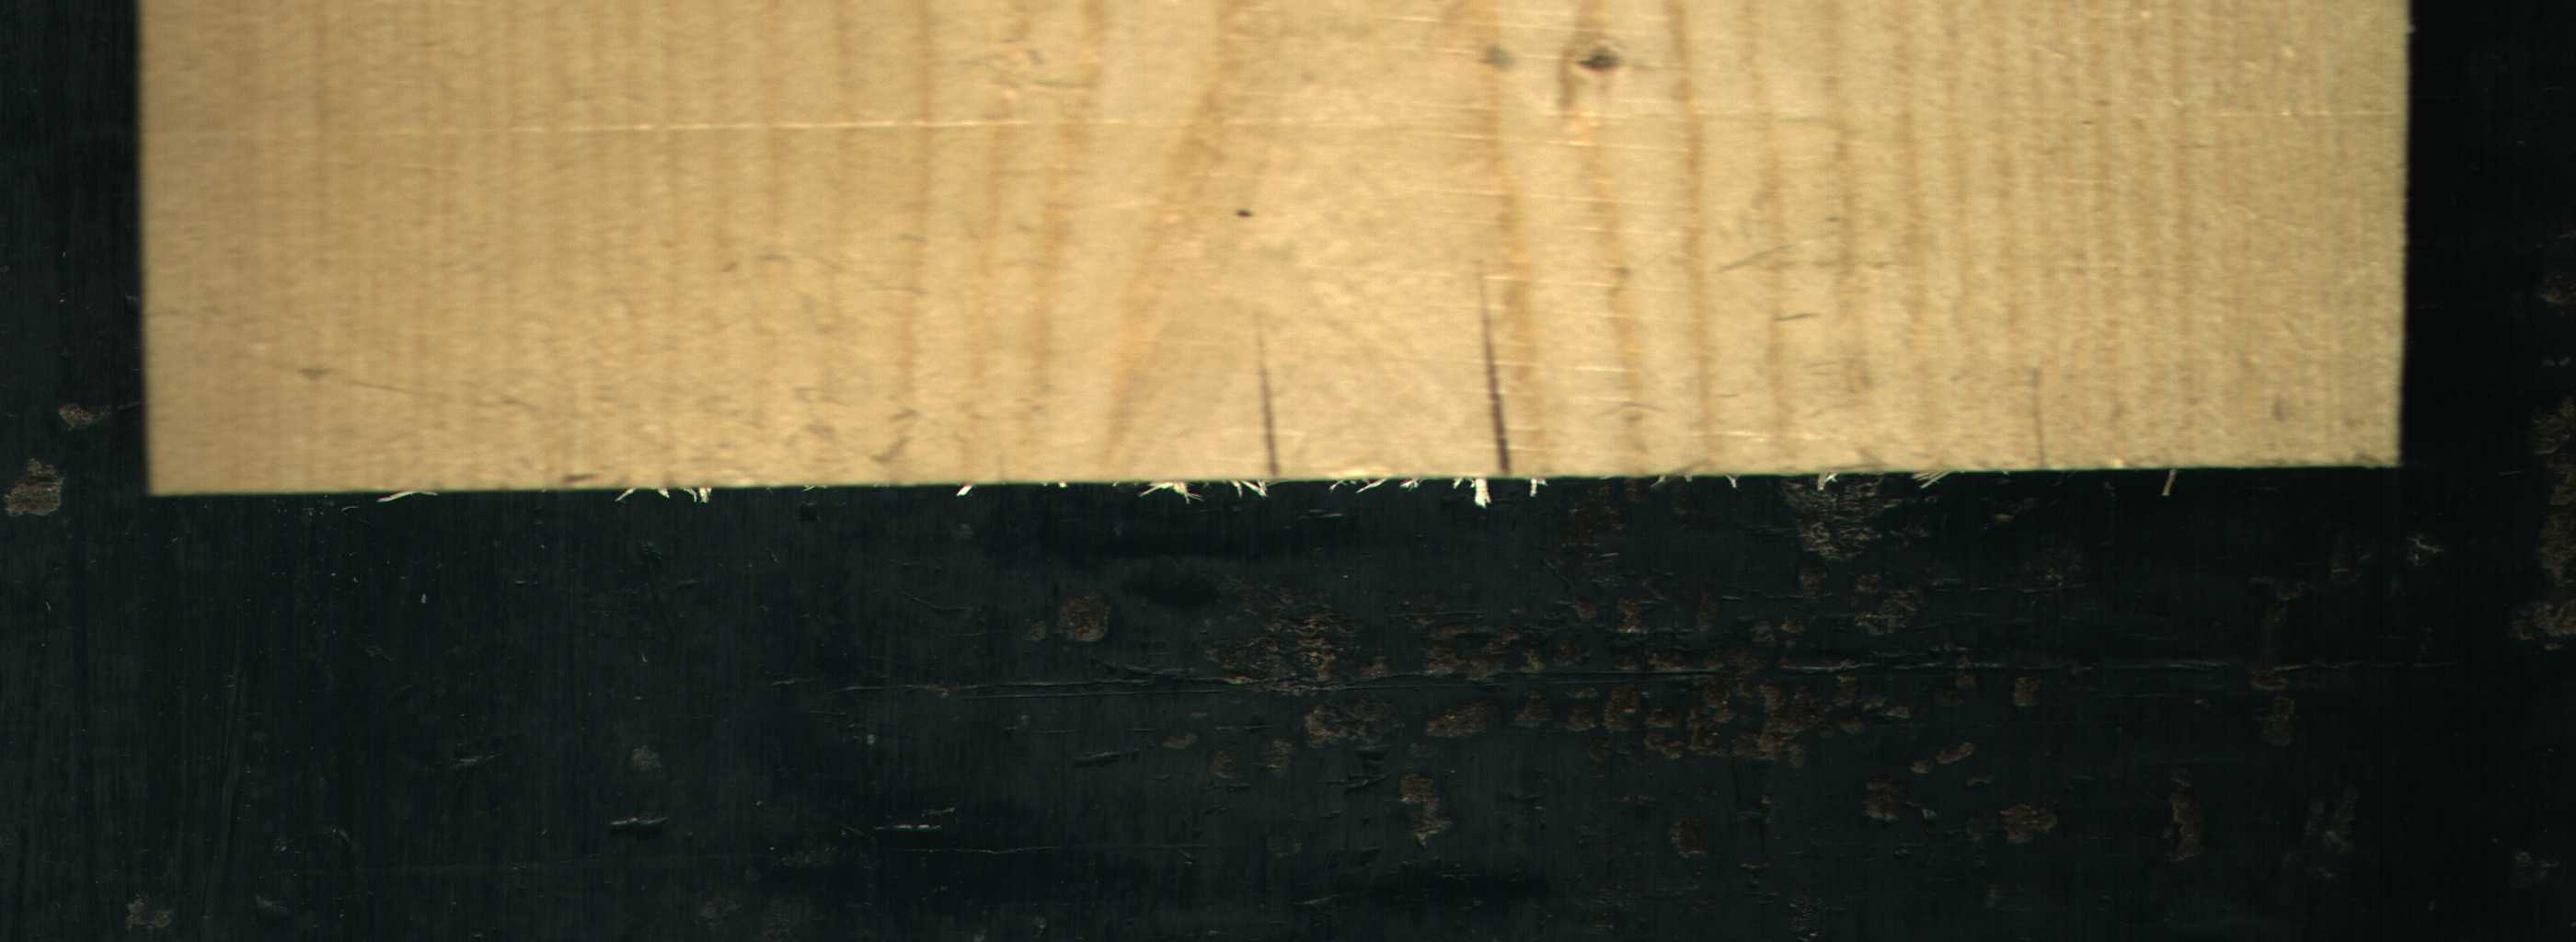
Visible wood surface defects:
Crack